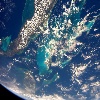
Label: cloud